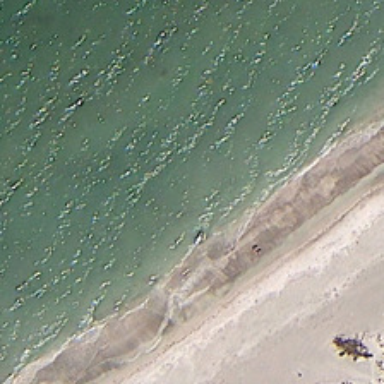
Yellow beach is near a piece of green ocean .